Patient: sex M, age 69
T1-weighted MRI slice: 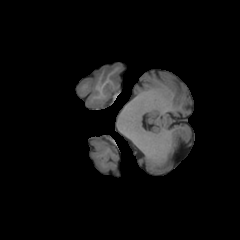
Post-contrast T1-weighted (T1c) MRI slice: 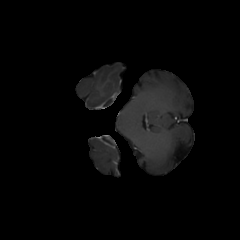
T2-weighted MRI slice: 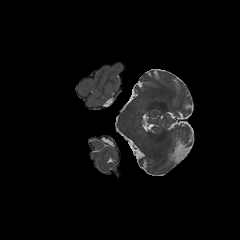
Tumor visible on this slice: no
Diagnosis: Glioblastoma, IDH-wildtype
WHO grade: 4